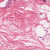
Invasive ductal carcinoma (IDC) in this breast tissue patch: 0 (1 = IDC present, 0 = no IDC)